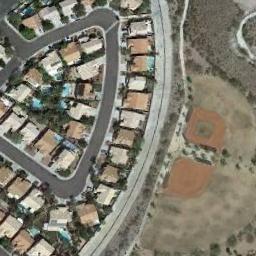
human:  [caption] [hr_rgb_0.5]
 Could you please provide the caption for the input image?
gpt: Two baseball diamonds and many buildings are on both side of a road .

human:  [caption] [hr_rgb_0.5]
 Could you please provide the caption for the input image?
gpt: Two adjacent baseball diamonds make up a semicircle and the medium residential area beside .

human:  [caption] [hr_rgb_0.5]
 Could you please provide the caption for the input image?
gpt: There are two baseball diamonds in the wasteland surrounded by the houses .

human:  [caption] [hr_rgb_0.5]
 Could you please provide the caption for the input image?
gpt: There are neat rows of houses near the baseball field .

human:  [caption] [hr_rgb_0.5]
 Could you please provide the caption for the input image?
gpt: Many buildings of different colors and shapes are beside the two baseball diamonds .